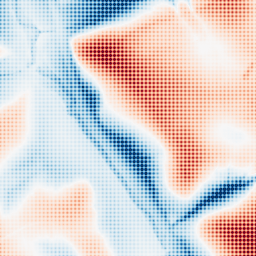
Category: classical
Decomposition family: uniform
Decomposition parameters: size: 100
Upsampling method: sinc_blackman
Upsampling parameters: scale: 8
kernel_size: 8
Upsampling scale: 8